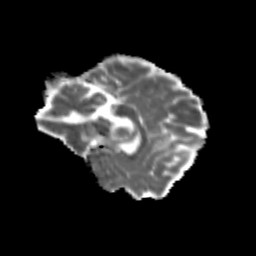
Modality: MD
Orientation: sagittal
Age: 28
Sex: female
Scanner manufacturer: siemens
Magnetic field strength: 3 T
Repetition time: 3.5 s
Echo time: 0.113 s